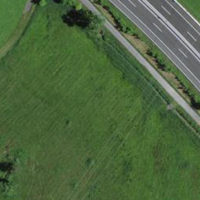
EUNIS habitat code: 57
Species observed at this site:
Melilotus indicus